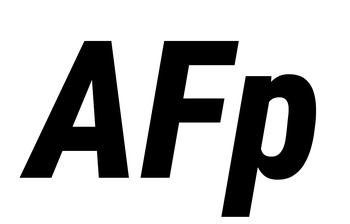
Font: Roboto-Italic_Condensed_ExtraBold_Italic